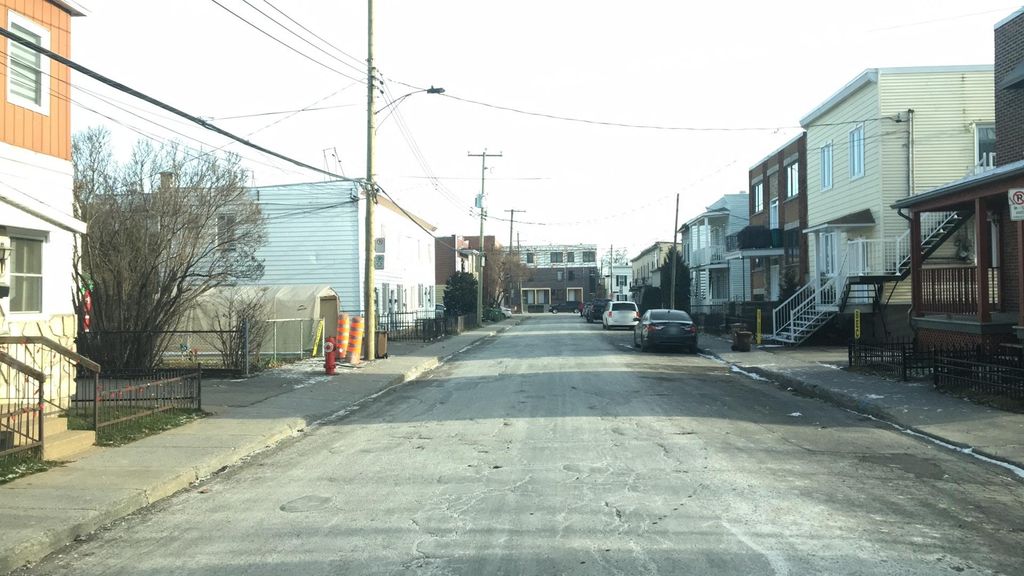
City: montreal